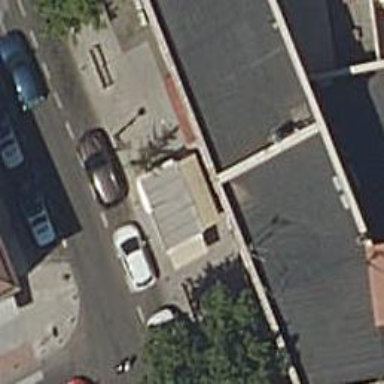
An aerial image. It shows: Kiosk.